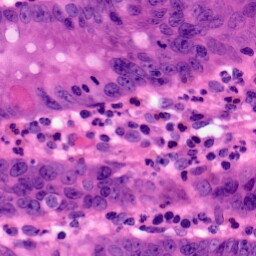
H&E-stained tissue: Pancreatic